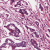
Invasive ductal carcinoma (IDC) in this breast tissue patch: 1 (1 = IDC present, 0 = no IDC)